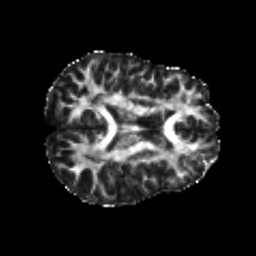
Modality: FA
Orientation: axial
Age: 20
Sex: male
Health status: healthy
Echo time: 0.074 s